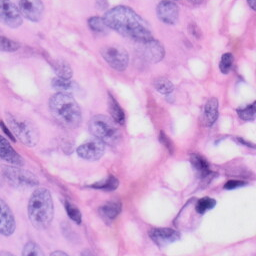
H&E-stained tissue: Skin